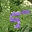
Label: 5